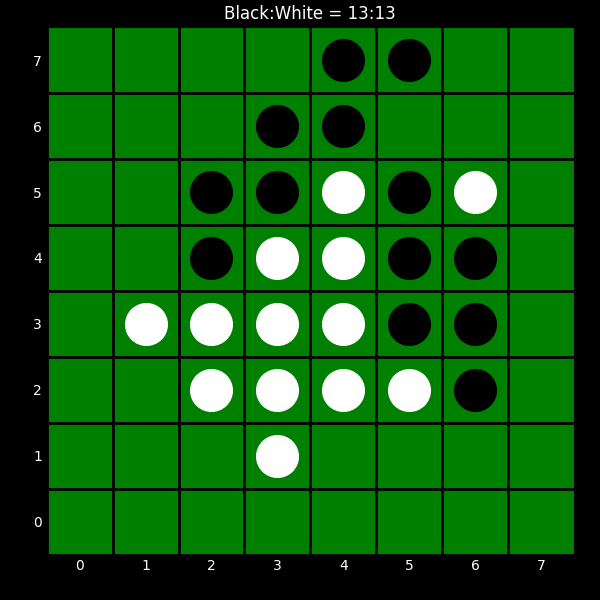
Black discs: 13
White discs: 13